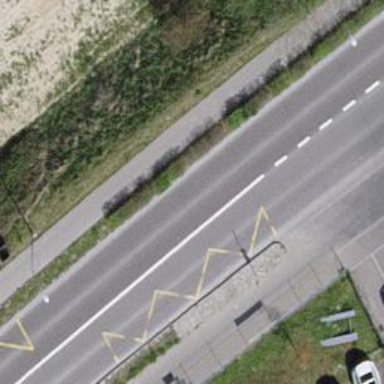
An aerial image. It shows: Bus stop with stop position for public transport.